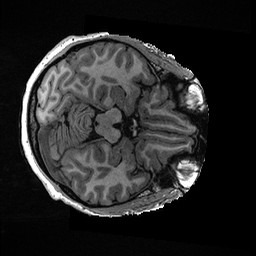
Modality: T1w
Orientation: axial
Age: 48
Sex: female
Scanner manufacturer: ge
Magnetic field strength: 3 T
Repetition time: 0.006952 s
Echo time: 0.00292 s